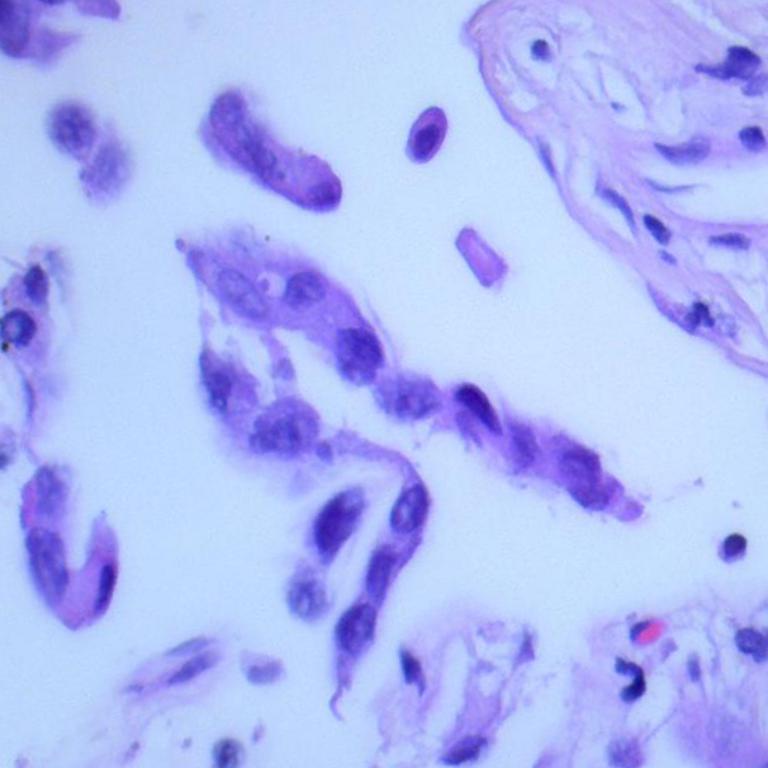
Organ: lung
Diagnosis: adenocarcinomas